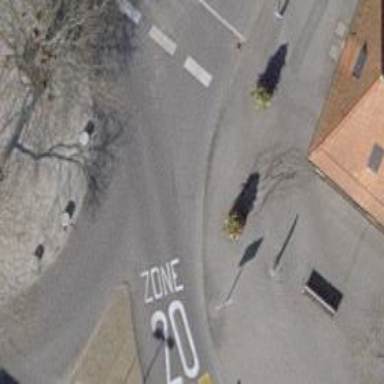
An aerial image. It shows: Bollard.